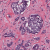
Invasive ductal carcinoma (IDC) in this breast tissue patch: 1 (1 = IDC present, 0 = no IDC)